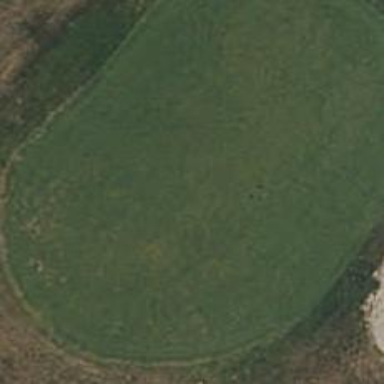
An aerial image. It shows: View of golf hole.